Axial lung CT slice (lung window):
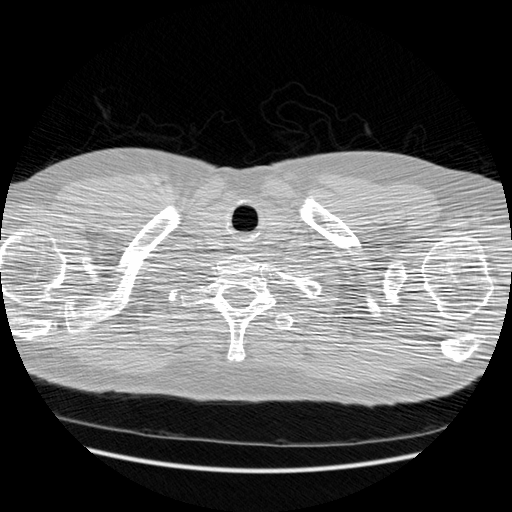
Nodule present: no